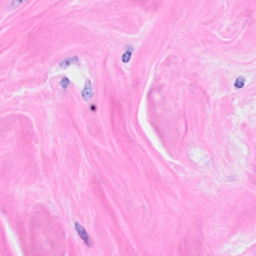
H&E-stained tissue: Breast